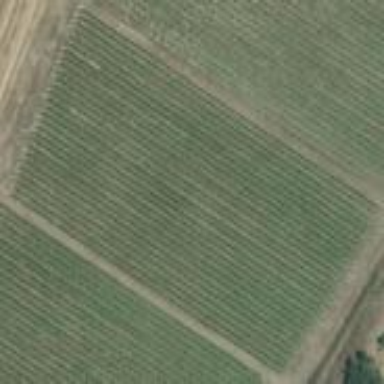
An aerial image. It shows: Vineyard growing grapes.